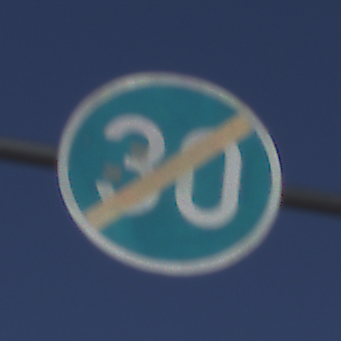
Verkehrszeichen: EndeMindestgeschwindigkeit
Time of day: MorningAfternoon
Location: Outdoor (Nature)
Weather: Clear
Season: NotSpecified
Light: Natural